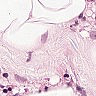
Metastatic tissue present: no